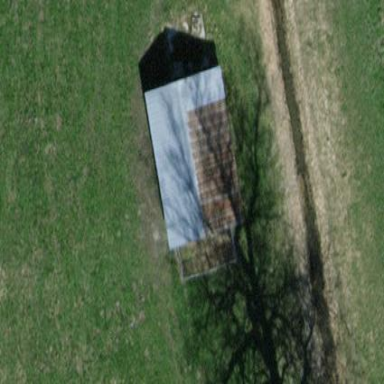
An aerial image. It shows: Farm auxiliary building.